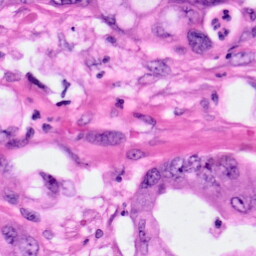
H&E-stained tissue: Pancreatic